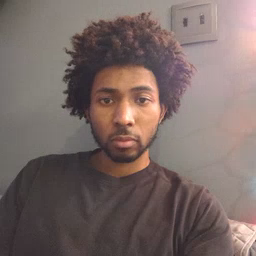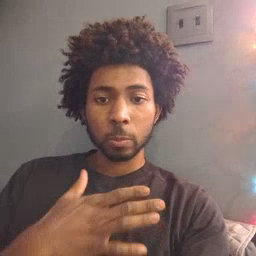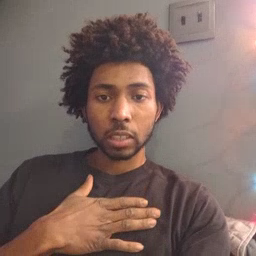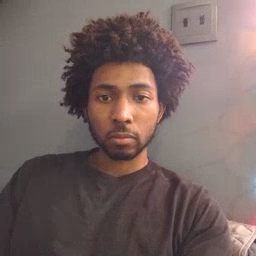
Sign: minemy